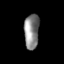
Tissue: lung
Cell type: Fibroblasts
Senescence score: 0.231
Nuclear area (px): 507
Mean DAPI intensity: 136.702